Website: home-depot
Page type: account-selection
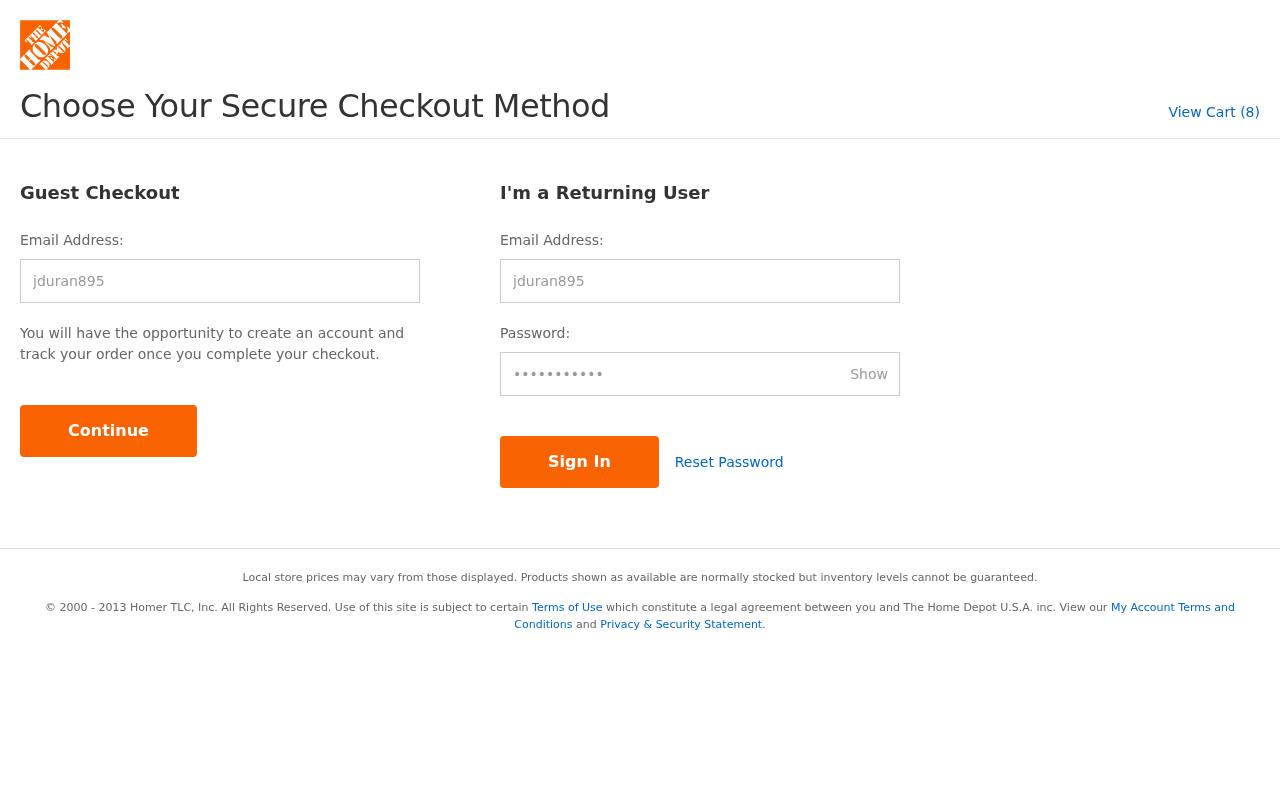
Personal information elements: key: PII_LOGIN_USERNAME
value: jduran895
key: PII_LOGIN_USERNAME2
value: jduran895
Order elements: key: ORDER_NUM_ITEMS
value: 8